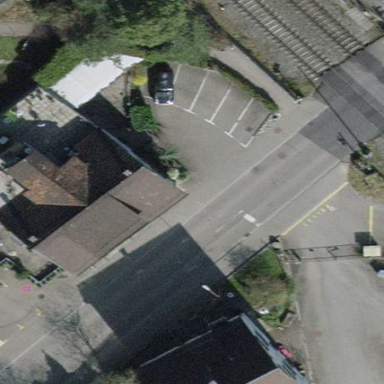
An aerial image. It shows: Restaurant building.